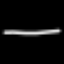
Label: line